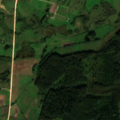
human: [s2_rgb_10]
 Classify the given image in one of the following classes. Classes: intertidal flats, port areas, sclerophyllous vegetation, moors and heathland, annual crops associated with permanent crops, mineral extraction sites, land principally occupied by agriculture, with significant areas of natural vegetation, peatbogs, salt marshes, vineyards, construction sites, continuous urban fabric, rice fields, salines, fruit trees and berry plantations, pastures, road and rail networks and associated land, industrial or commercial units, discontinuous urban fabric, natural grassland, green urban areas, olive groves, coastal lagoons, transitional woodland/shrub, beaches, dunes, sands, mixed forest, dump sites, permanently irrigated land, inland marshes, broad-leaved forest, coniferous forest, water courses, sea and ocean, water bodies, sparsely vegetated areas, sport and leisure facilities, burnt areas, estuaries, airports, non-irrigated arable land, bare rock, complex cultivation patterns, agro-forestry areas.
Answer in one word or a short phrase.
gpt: complex cultivation patterns, land principally occupied by agriculture, with significant areas of natural vegetation, broad-leaved forest, mixed forest